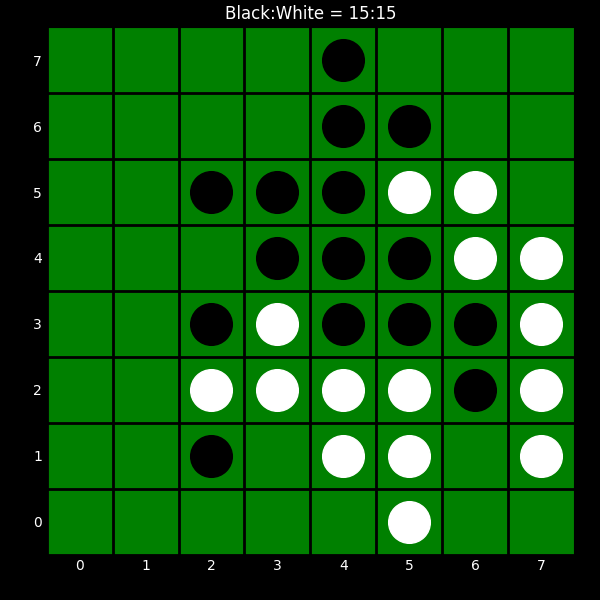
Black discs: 15
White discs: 15